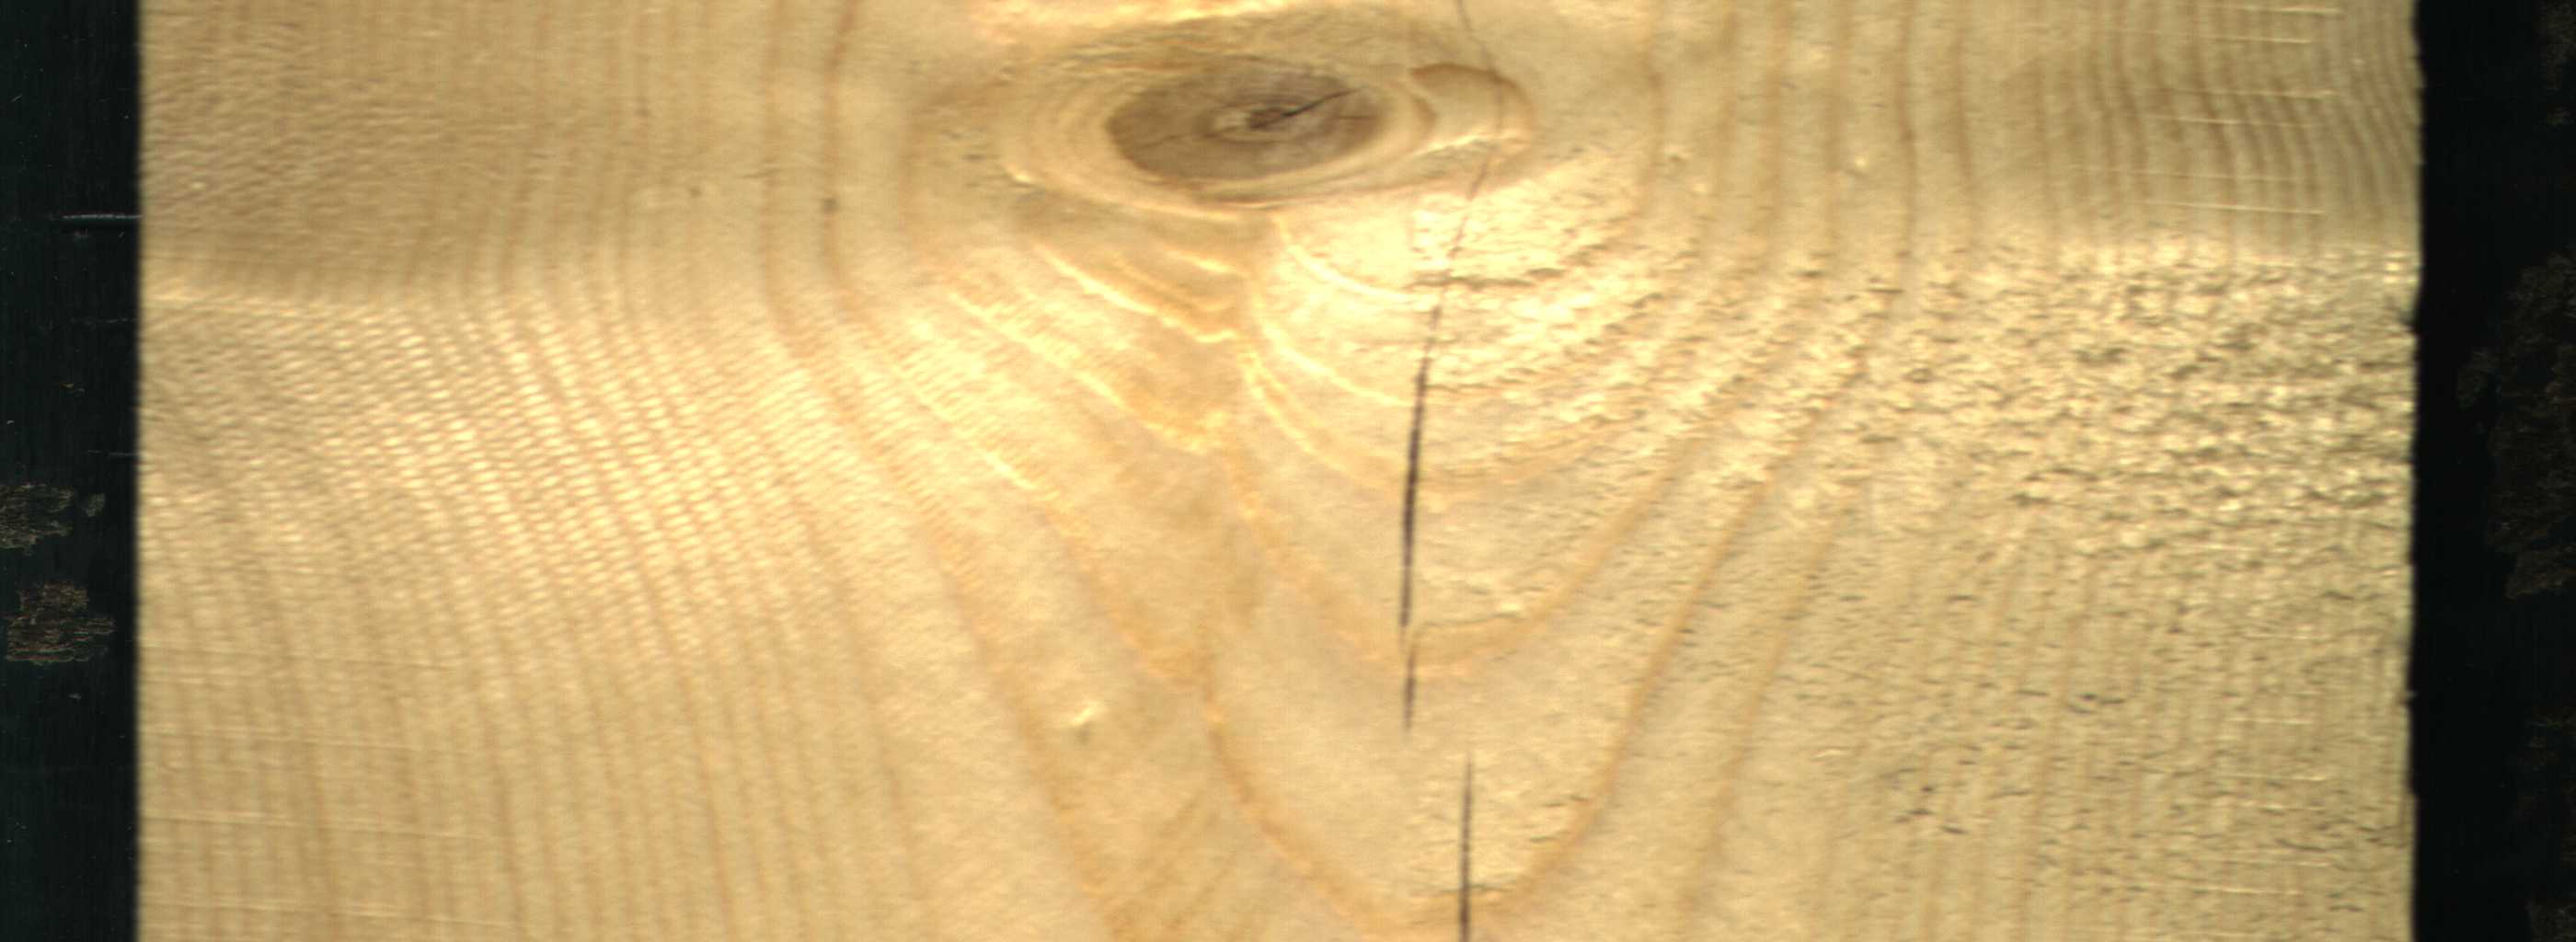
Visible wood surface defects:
Crack
Crack
Live_Knot